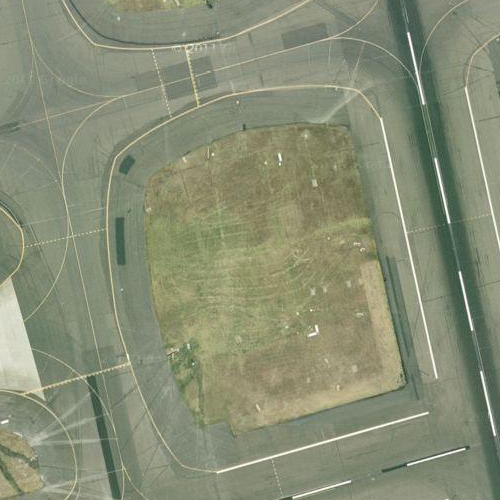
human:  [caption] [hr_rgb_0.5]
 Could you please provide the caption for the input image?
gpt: This is a runway with many marking lines on it while some lawns beside .

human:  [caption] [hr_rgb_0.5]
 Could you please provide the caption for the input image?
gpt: A runway with many marking lines on it while some lawns beside .

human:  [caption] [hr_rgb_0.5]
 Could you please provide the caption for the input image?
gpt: There are some marking lines in the runway while some lawns beside .

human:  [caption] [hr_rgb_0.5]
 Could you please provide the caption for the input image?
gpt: A runway with some marking lines on it while some lawns beside .

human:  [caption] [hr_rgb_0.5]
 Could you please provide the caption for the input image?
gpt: Some marking lines are in the runway while some lawns beside .